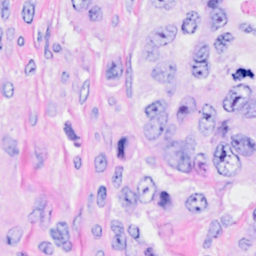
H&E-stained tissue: Breast